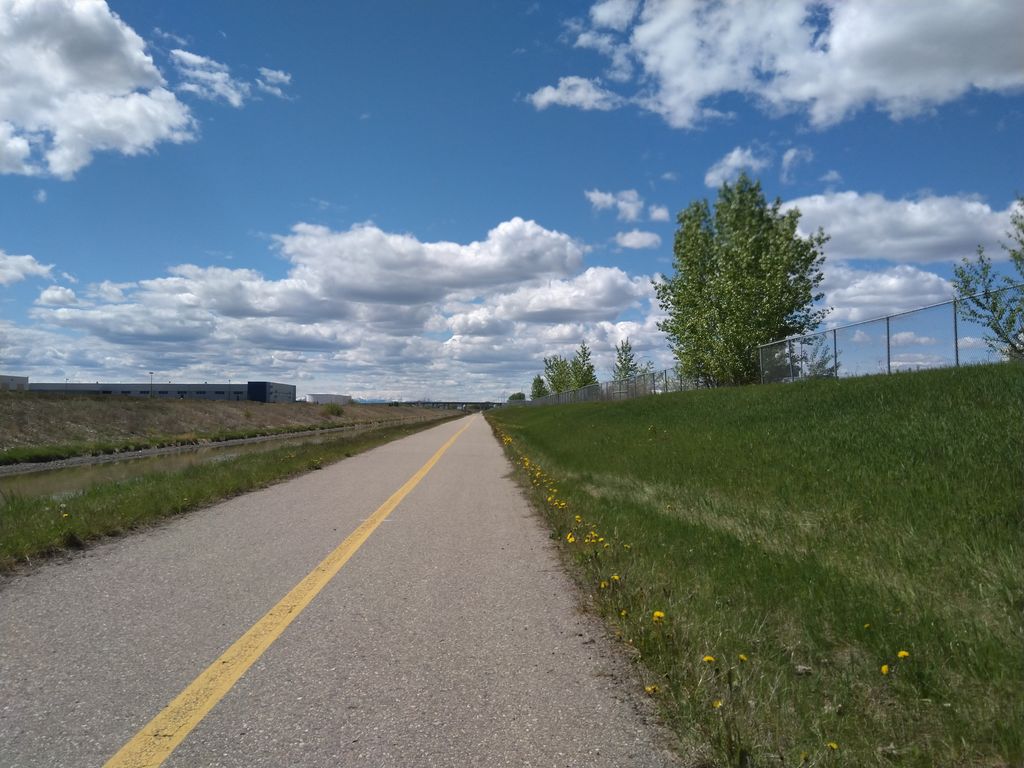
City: calgary